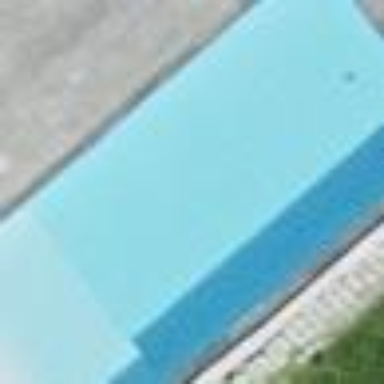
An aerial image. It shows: Swimming pool located in leisure land.